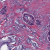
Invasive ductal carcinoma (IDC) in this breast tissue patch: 0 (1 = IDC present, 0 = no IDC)